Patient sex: M
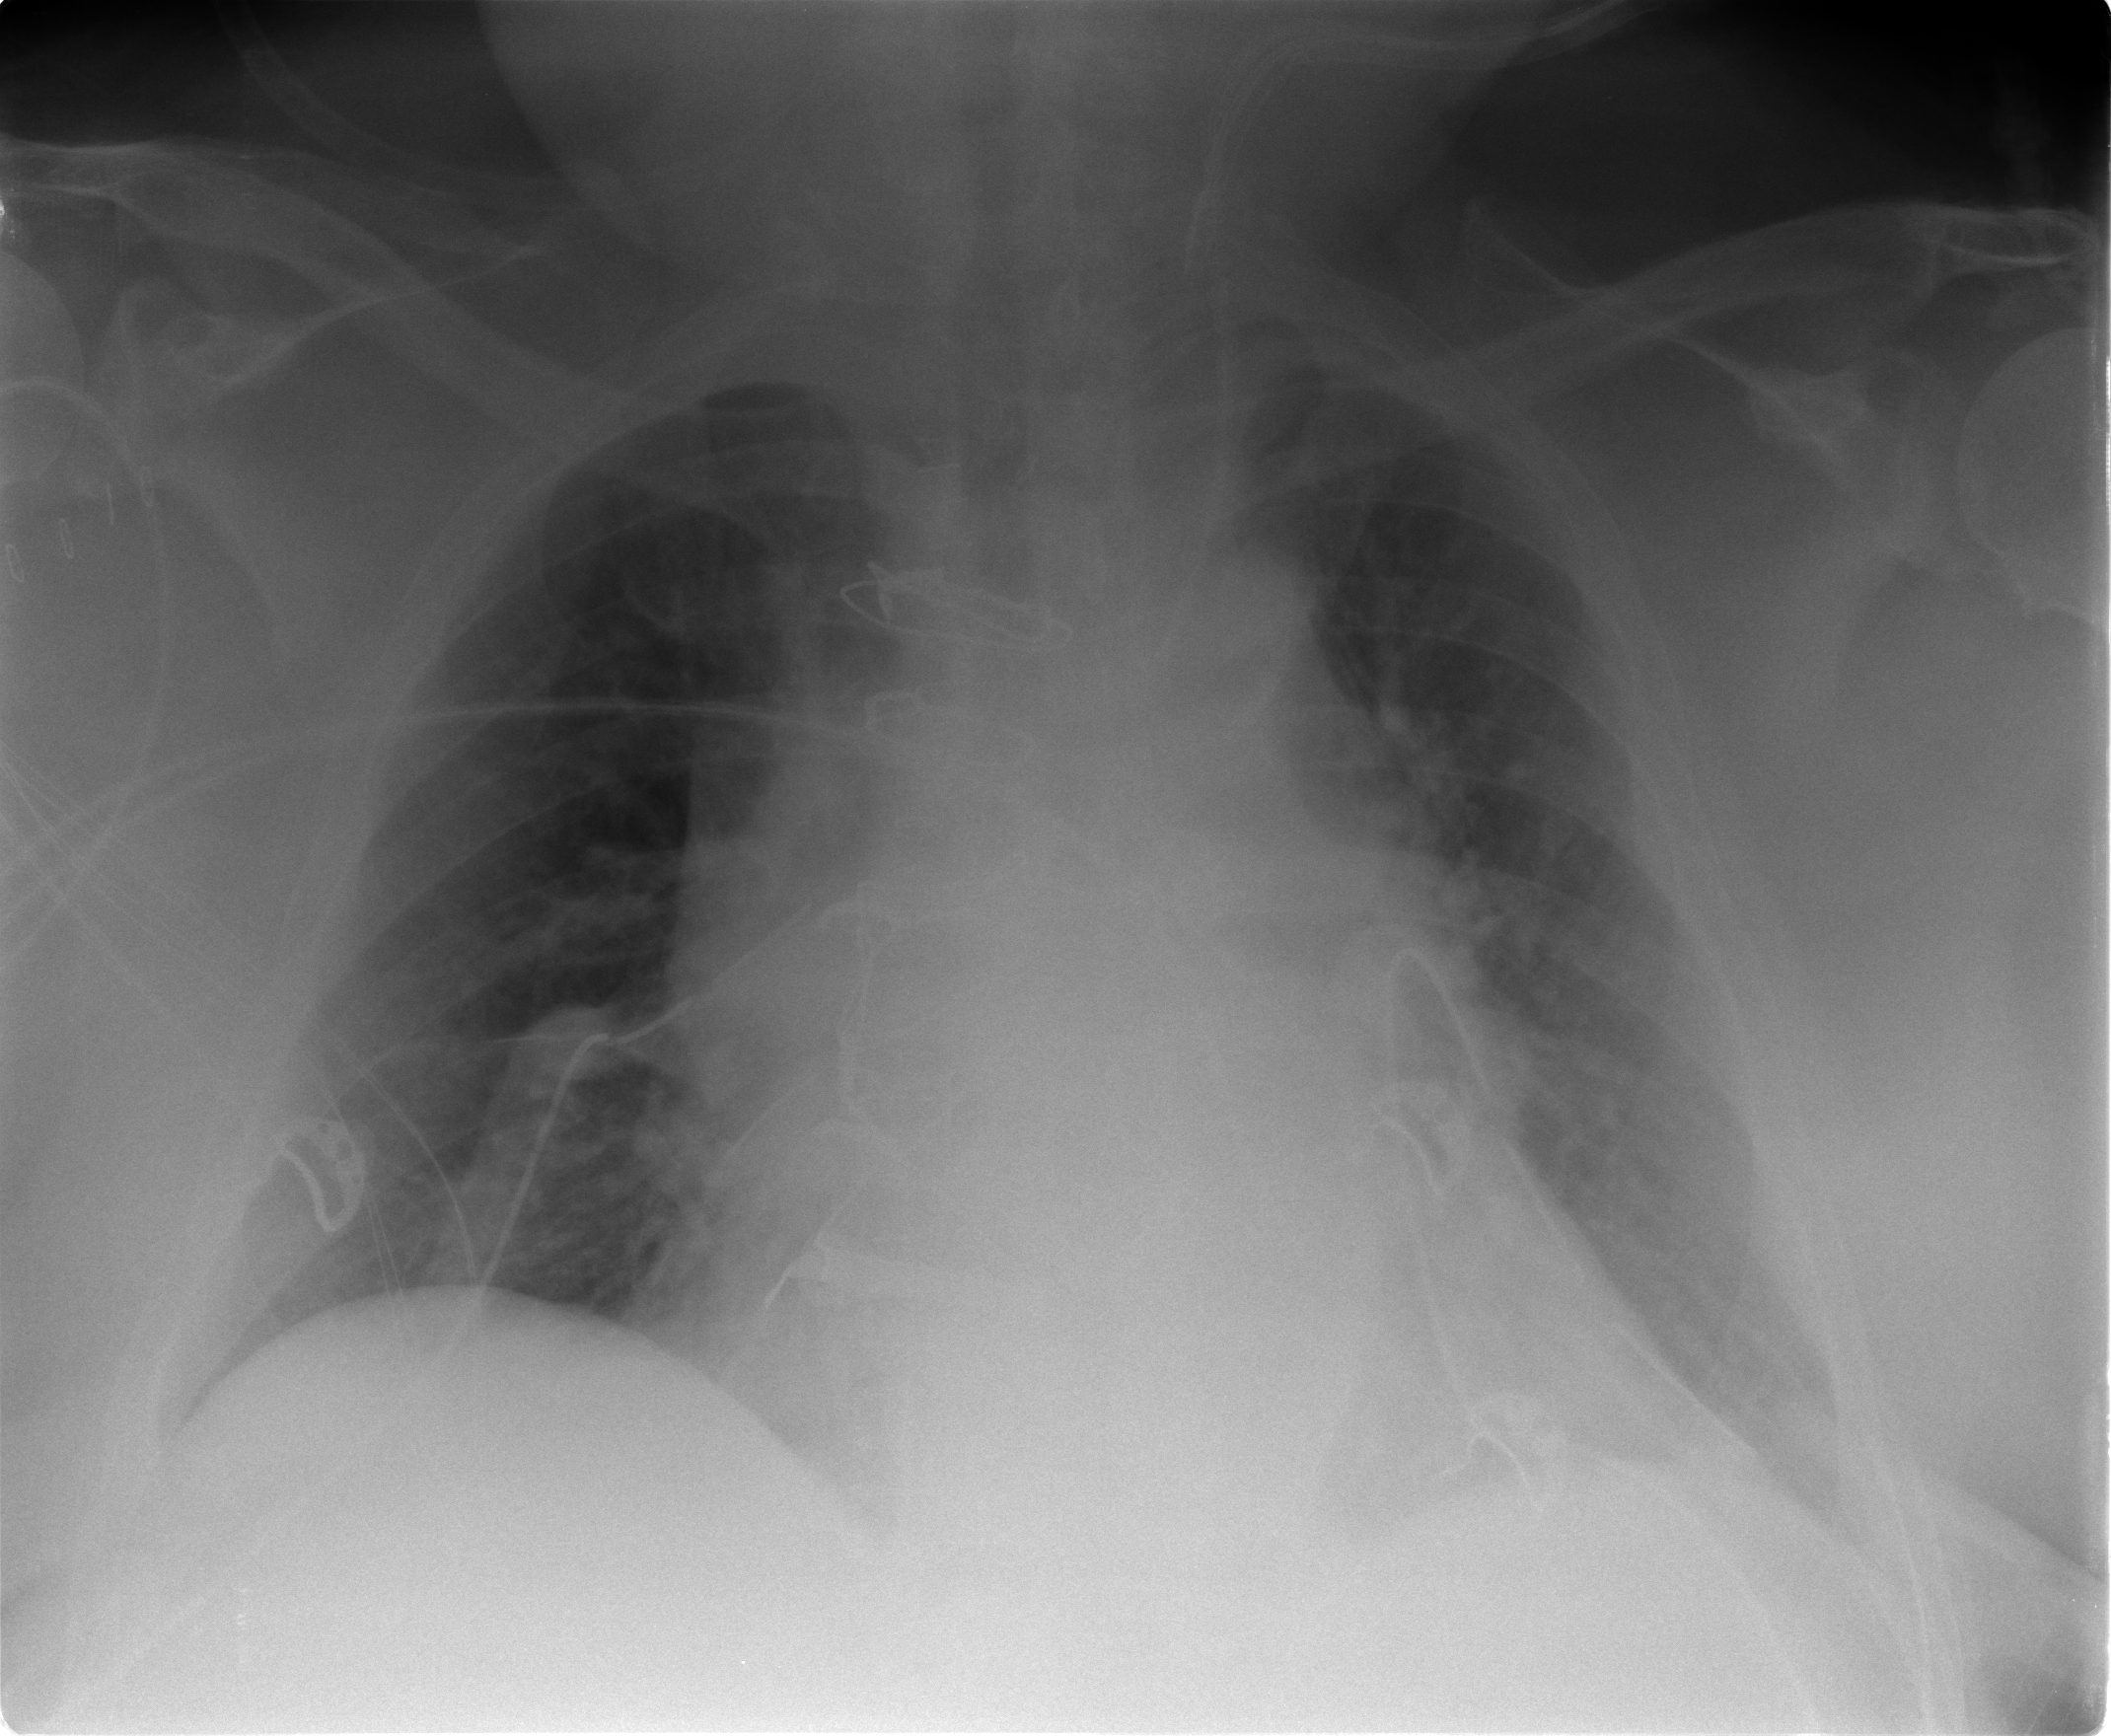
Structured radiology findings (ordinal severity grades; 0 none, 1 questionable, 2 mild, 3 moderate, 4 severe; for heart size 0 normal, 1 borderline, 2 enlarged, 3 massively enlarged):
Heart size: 2
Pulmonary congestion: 2
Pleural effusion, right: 0
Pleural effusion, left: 1
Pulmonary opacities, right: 0
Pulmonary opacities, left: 0
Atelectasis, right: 2
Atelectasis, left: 2